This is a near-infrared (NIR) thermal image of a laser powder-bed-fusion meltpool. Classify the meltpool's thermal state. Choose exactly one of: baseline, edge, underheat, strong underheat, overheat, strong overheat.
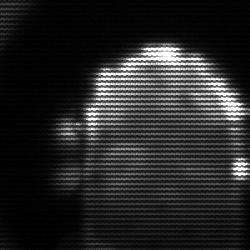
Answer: baseline